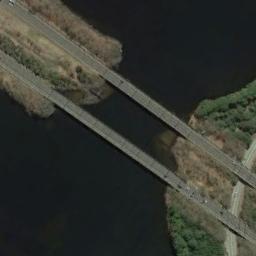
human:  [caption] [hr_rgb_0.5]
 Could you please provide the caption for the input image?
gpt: Two parallel bridges connect the land on both sides of the deep blue river .

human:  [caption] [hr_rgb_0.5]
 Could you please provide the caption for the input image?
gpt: Two bridges built on a dark green river and the vacant lot on one side of the river, And some green plants on the other side of the river .

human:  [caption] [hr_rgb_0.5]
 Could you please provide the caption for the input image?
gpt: Two bridges are over the river with some plants beside .

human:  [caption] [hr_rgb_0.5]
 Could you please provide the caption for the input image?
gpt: Most of the area the bridge crosses is forest .

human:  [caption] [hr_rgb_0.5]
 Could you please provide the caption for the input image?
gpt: Many trees are around the bridges .